四年级 · 组合几何学
一块三角形硬纸板, 剪去一个角后, 剩下的纸板上还有

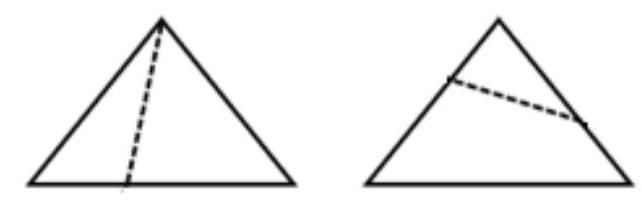
A. 2 个
B. 3 个
C. 3 个或 4 个

答案: C
解析: 解$\mathrm{C}$

【分析】当截线为经过三角形的一个顶点往它的对边引一条线段, 沿着这个线段剪, 剩下一个三角形;当截线为经过三角形的任意两条边上各取一点（这两点不能是顶点）, 沿着这两个点的连线剪, 剩下一个四边形, 据此解答即可。

【详解】根据题意, 剪法如下图:

所以剩下的纸板上还有 3 个或 4 个角。

故答案为: C

【点睛】此题为开放性题目, 注意分清楚不同的情况，是解决本题的关键。